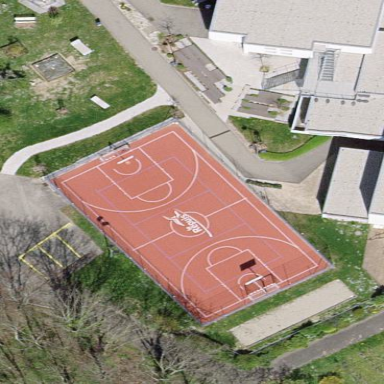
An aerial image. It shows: Handball pitch for leisure and sports activities.